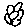
Label: flower